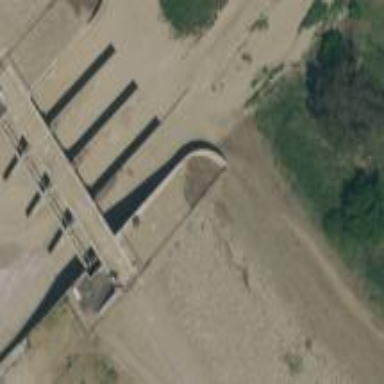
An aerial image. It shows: Dam along waterway.